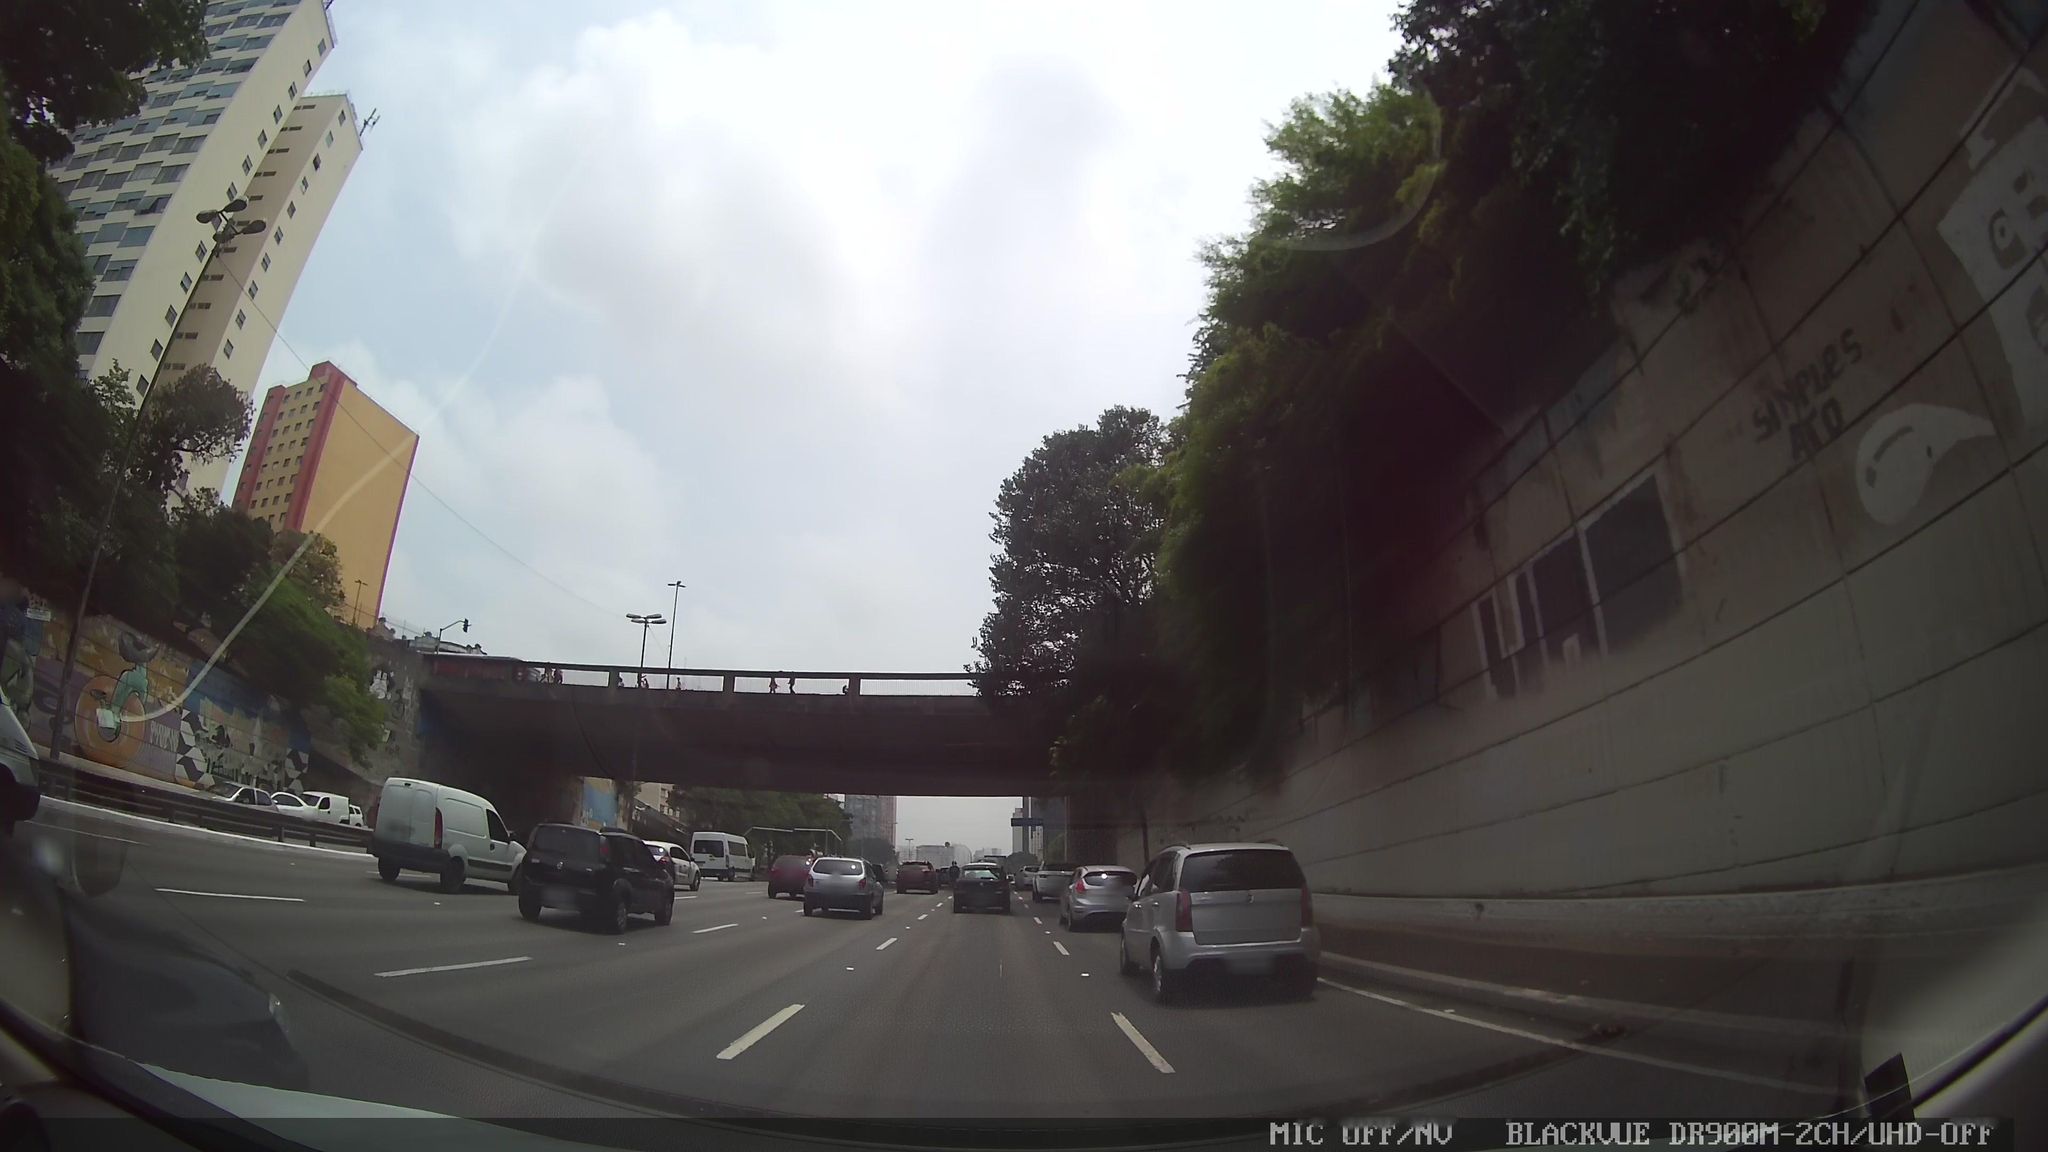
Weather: cloudy
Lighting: day
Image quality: good
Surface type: driving surface
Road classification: trunk
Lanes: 4, 6
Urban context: urban centre
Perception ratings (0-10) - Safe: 1.28, Lively: 3.19, Beautiful: 0.93, Boring: 3.8, Depressing: 2.14, Wealthy: 1.65